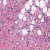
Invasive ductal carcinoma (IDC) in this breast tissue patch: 1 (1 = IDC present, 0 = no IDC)